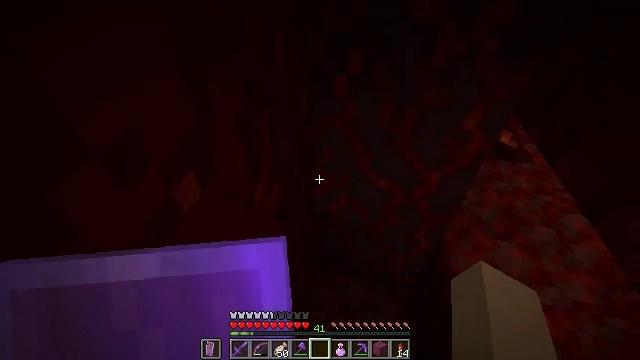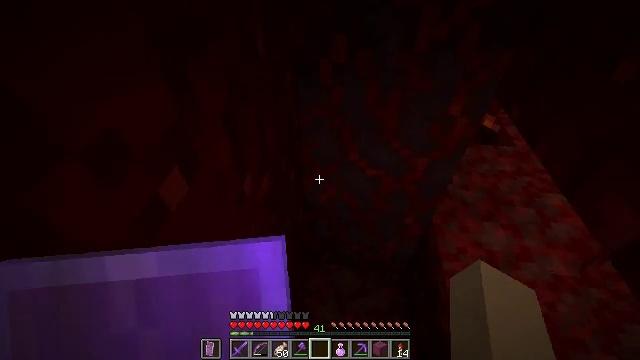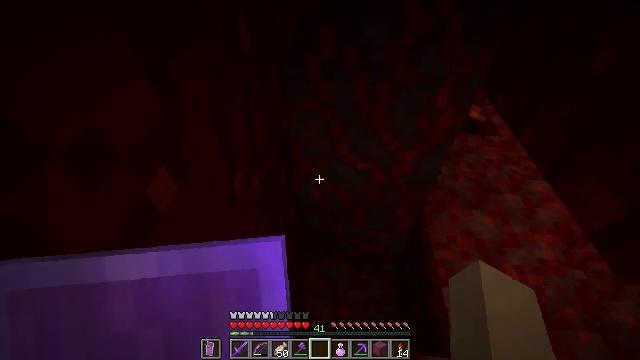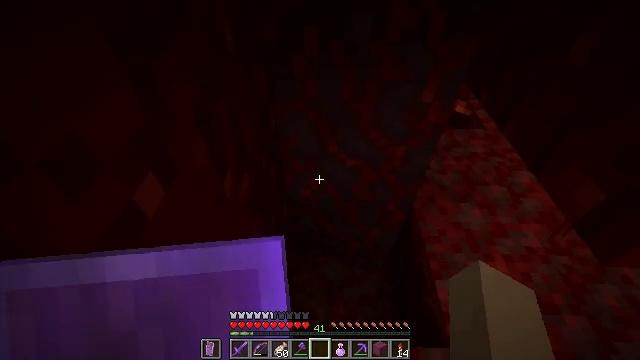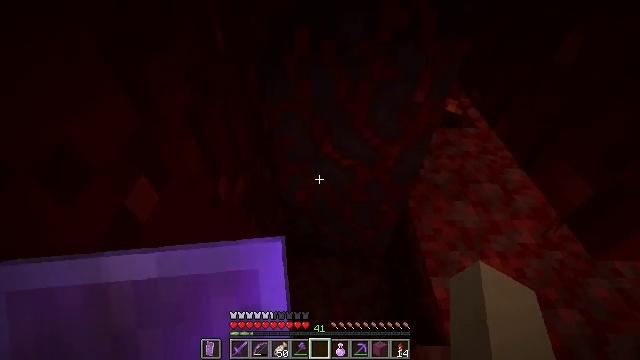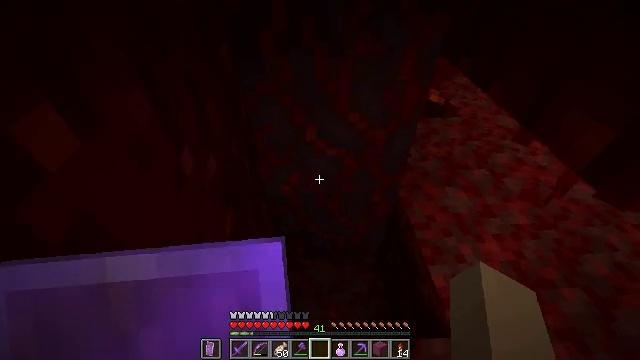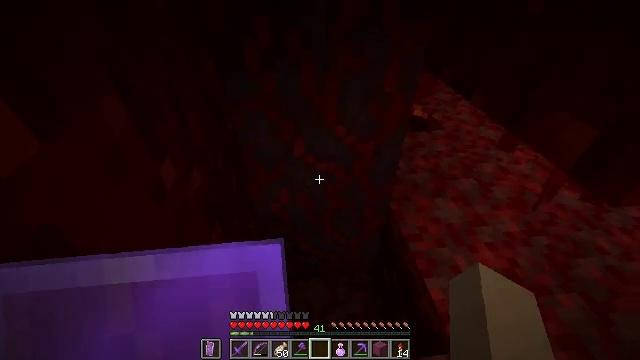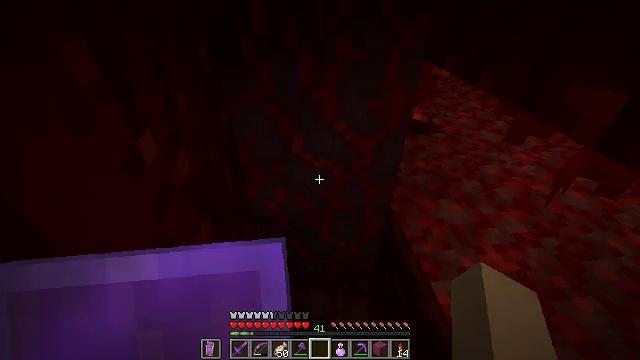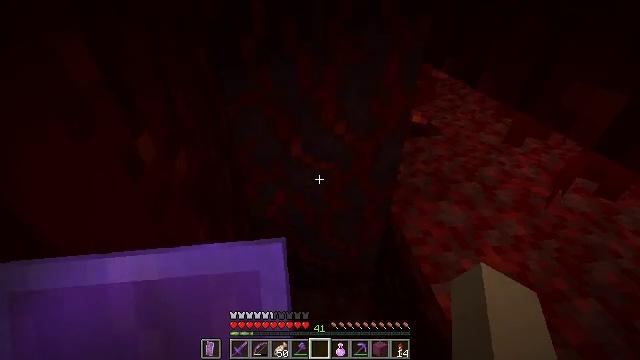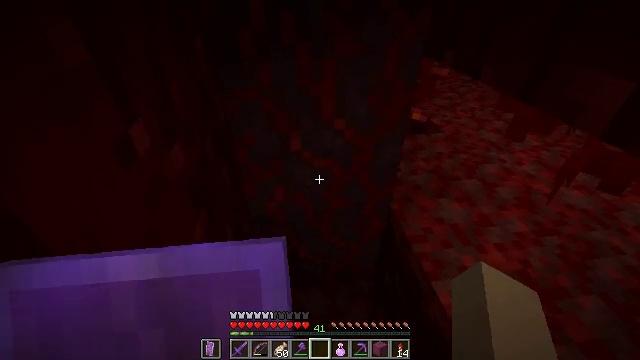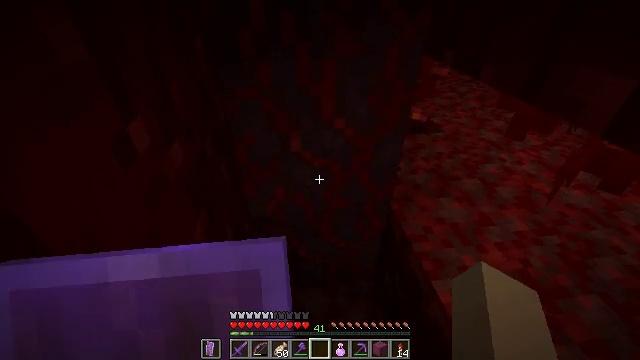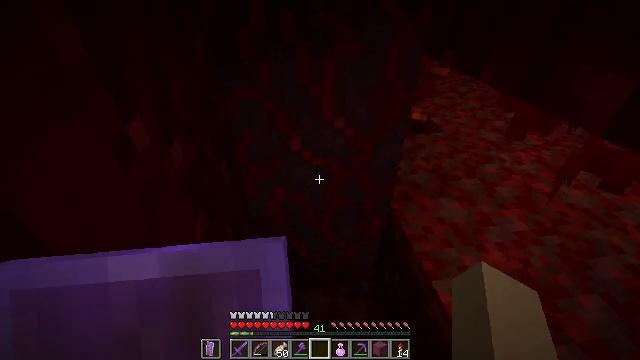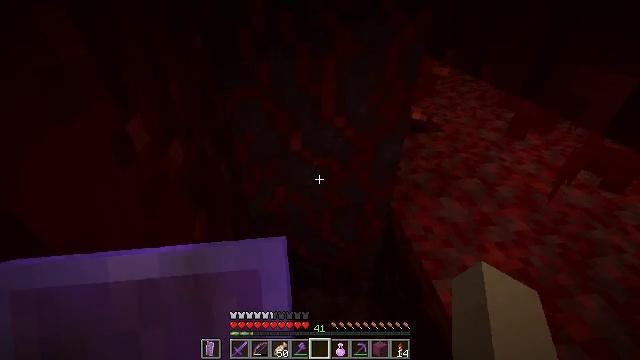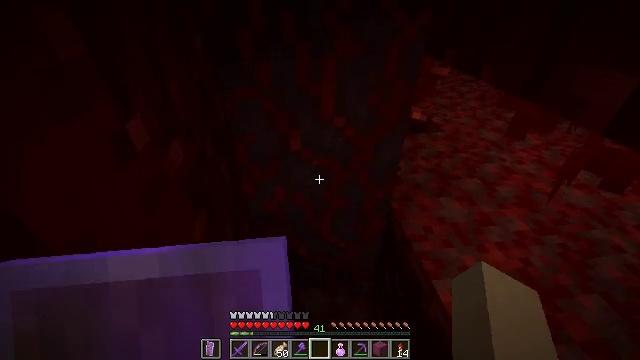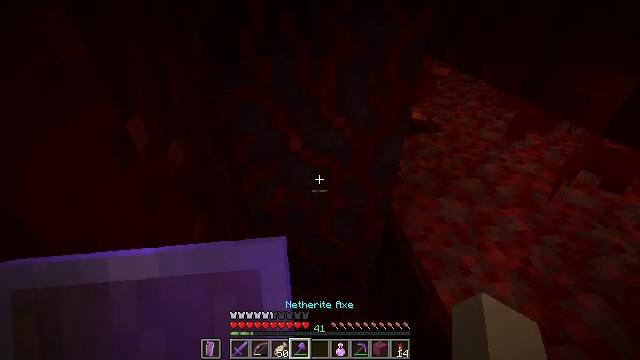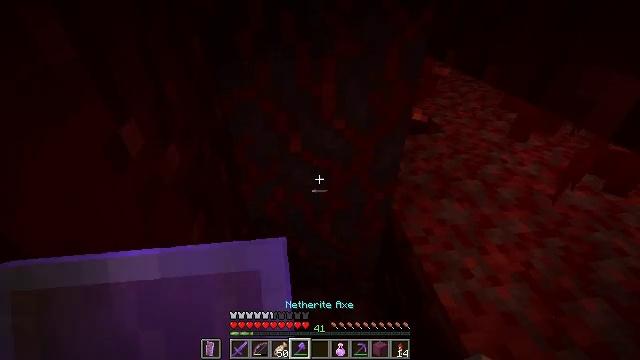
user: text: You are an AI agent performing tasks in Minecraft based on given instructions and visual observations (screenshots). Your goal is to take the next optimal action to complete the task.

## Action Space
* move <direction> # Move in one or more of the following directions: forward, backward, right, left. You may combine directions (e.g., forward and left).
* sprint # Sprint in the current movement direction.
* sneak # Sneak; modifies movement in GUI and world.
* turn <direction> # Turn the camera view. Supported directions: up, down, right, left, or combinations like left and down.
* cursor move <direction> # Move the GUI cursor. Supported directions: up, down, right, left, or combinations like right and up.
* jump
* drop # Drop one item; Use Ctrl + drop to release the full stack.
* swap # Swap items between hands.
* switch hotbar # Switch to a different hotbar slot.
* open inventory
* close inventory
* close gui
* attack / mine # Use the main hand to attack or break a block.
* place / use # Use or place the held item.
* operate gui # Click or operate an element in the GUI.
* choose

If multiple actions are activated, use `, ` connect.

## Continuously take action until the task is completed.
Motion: motion action
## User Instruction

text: Mine the crimson stem in the Nether.
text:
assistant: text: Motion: turn right and down
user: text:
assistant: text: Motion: turn right and down
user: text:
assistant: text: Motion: turn right
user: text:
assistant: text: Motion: sneak, turn right
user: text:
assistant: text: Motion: sneak, turn right and up
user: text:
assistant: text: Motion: sneak, turn right and up
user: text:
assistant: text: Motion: sneak, turn up
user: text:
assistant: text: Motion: sneak
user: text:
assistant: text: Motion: sneak
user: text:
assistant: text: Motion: sneak
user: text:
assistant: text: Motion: sneak
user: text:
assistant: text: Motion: sneak
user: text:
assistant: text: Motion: sneak
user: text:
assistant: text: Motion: sneak
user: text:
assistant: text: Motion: move forward, sneak
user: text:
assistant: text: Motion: move forward, sneak, turn up
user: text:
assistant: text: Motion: move forward, sneak, turn up
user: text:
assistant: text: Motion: move forward, sneak, turn up
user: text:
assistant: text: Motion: move forward, sneak, turn up
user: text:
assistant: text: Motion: move forward, sneak, turn up
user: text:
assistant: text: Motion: move forward, sneak, turn up, attack / mine
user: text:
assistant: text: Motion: move forward, sneak, attack / mine
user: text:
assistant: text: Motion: move forward, sneak, attack / mine
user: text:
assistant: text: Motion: move forward, sneak, attack / mine
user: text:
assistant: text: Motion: move forward, sneak, turn up, attack / mine
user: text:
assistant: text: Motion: move forward, sneak, turn up, attack / mine
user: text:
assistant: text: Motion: move forward, sneak, turn up, attack / mine
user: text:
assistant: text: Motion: move forward, sneak, attack / mine
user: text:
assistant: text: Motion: move forward, sneak, attack / mine
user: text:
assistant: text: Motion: move forward, sneak, attack / mine